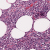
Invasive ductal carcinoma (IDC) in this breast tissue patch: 1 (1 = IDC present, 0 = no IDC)